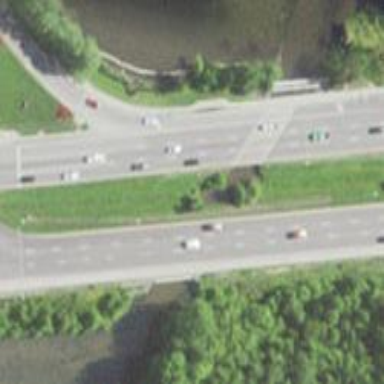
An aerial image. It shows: Bridge on trunk expressway.